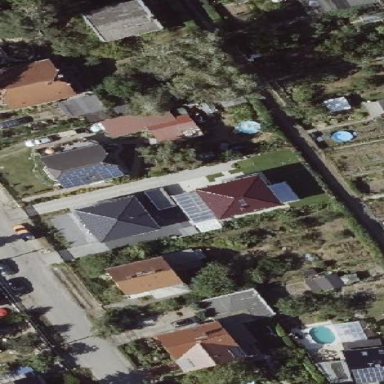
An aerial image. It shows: Garden that is leisure land.